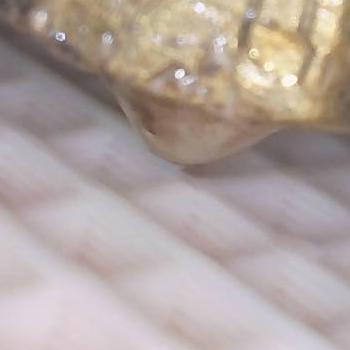
Flow rate: 158%